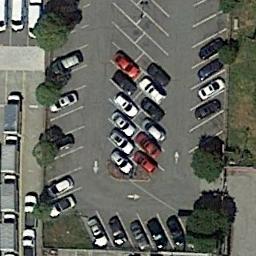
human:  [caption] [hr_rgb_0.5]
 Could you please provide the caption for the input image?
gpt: The parking lot is next to some trees .

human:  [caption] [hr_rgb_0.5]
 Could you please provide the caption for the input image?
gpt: There are several trees beside the parking lot .

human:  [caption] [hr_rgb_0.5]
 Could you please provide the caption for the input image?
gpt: The parking lot has some parked cars but some parking spaces are still empty .

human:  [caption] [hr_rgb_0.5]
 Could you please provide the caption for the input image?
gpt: There are lots of trees around the parking lot .

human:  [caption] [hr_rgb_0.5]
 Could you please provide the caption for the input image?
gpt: There are some green trees beside the parking lot .